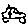
Label: car